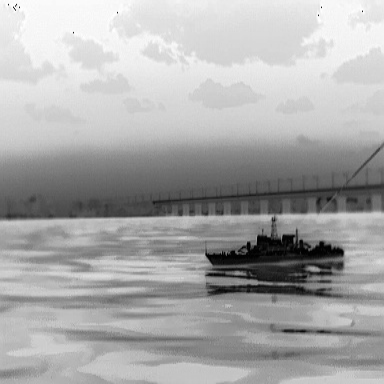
There is a warship in the infrared image.